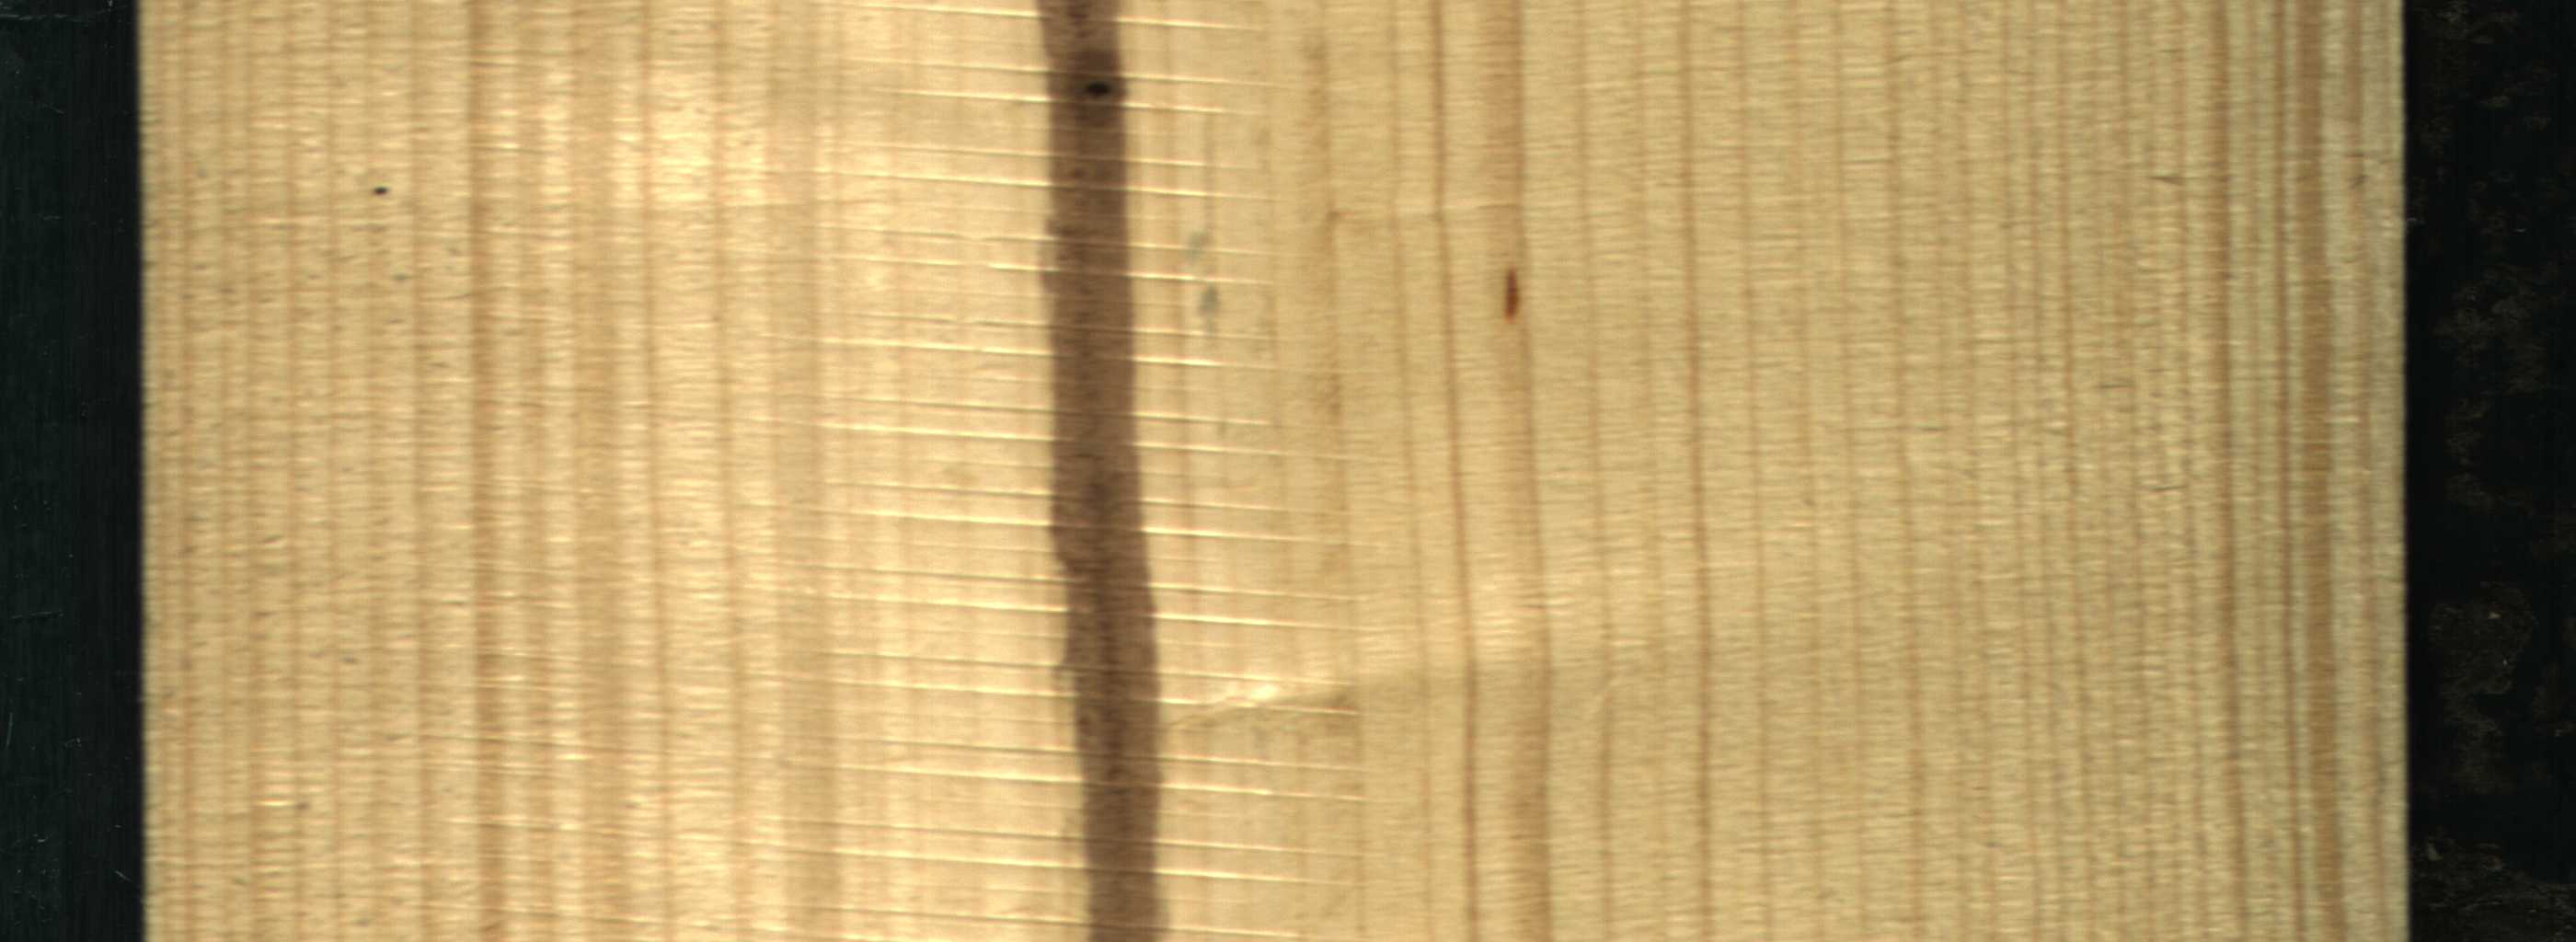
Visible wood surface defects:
Marrow
resin